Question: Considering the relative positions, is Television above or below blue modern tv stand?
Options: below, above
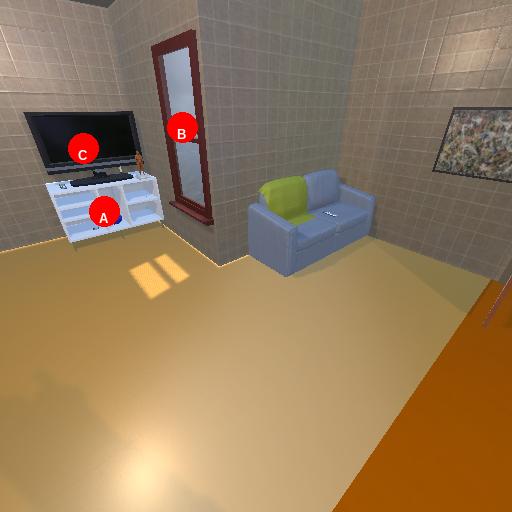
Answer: below